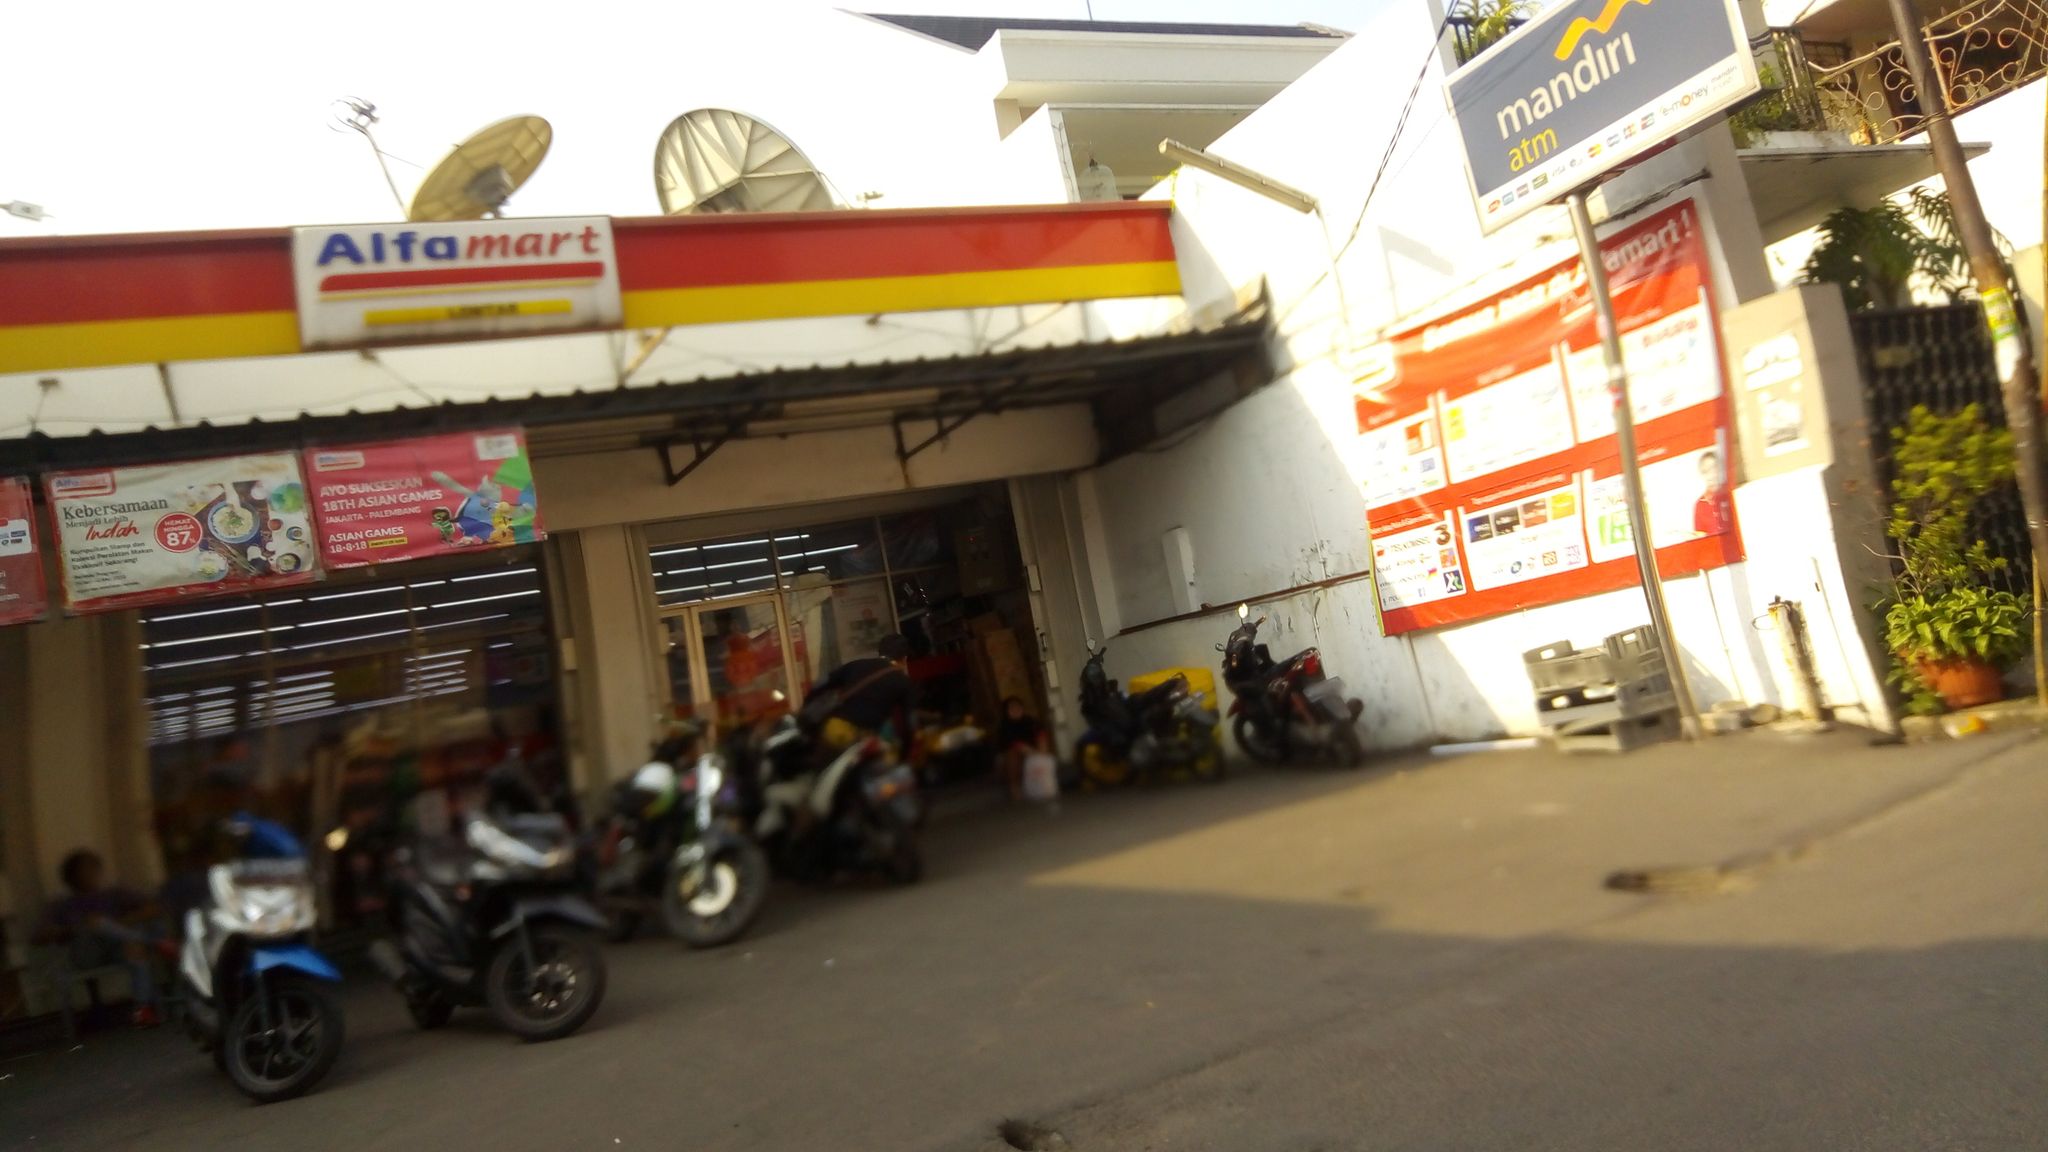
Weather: clear
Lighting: day
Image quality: slightly poor
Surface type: walking surface
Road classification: residential
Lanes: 1
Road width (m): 3
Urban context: urban centre
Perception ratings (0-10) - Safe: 6.35, Lively: 6.87, Beautiful: 2.03, Boring: 2, Depressing: 4.07, Wealthy: 1.72